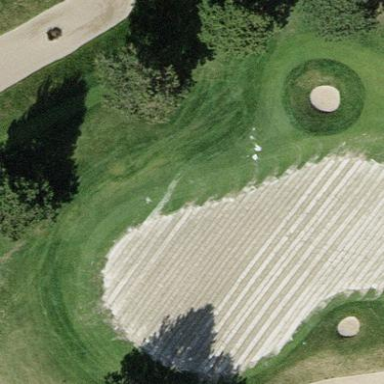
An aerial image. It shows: Golf green.